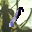
Label: 1